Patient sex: F
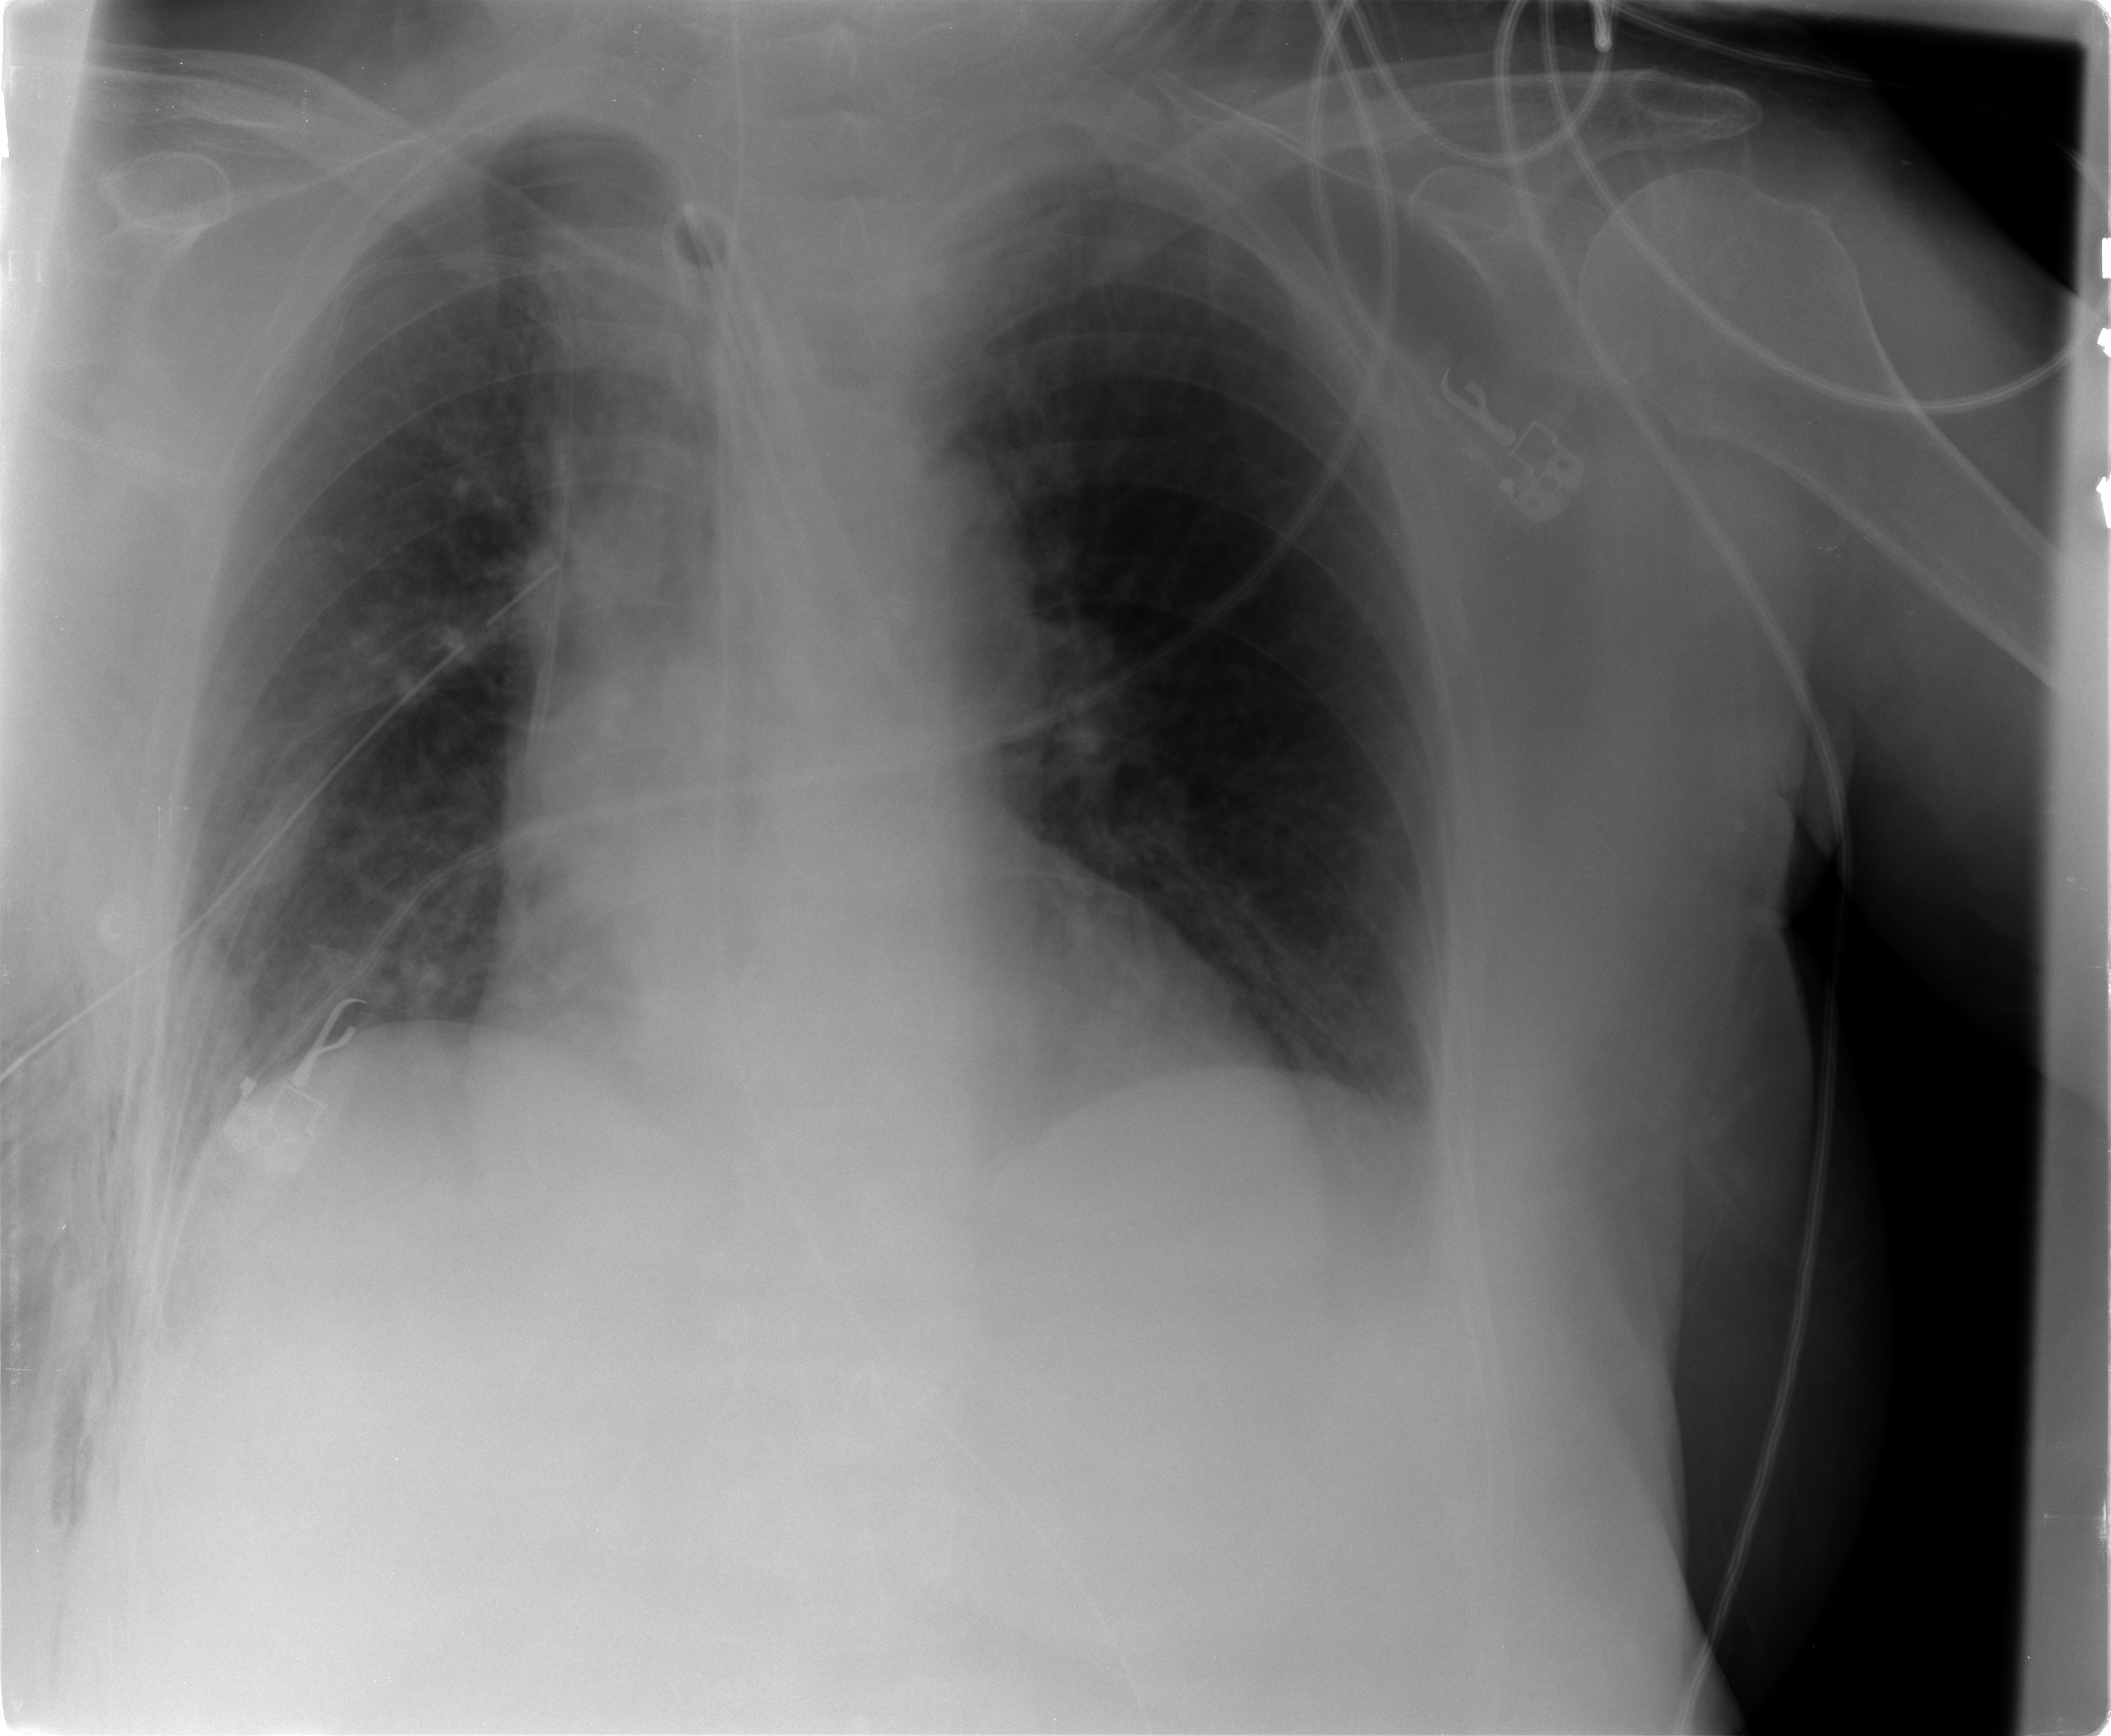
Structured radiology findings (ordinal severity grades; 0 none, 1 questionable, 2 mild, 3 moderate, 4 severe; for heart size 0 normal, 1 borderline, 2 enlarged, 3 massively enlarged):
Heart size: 0
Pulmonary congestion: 1
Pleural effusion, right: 0
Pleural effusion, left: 0
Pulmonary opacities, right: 0
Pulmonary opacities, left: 0
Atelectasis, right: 0
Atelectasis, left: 0